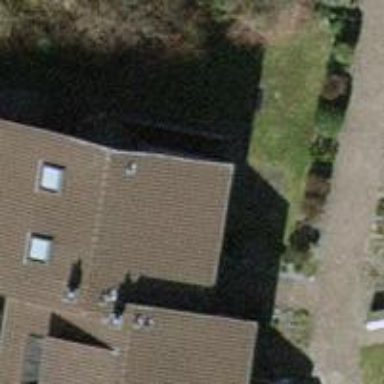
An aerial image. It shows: Terrace building with gabled roof.